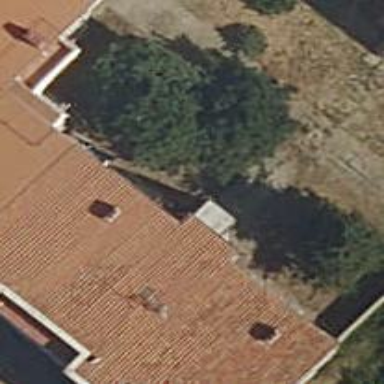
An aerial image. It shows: Apartments building with gabled roof oriented along the structure.